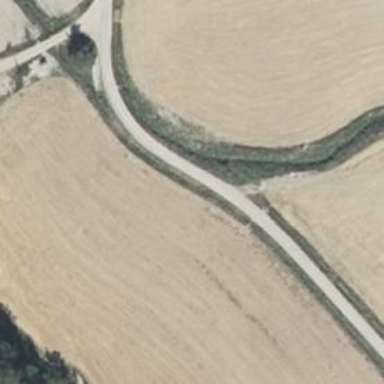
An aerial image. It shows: Unclassified road.